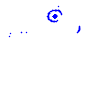
Particle: electron